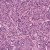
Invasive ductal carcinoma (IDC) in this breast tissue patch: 1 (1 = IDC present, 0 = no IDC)